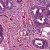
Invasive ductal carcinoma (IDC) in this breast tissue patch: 0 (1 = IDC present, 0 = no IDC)